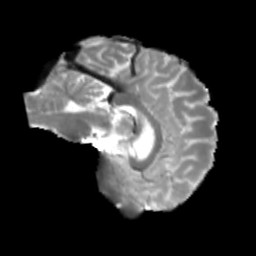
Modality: T2w
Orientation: sagittal
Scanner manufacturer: siemens
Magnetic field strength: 3 T
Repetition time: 4 s
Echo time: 0.0594 s